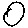
Label: circle